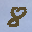
Label: 8